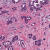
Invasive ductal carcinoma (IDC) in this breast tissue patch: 1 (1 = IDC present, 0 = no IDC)